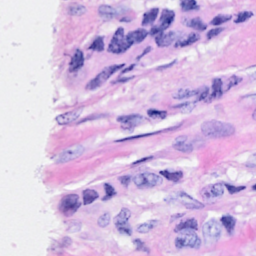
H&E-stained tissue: Breast